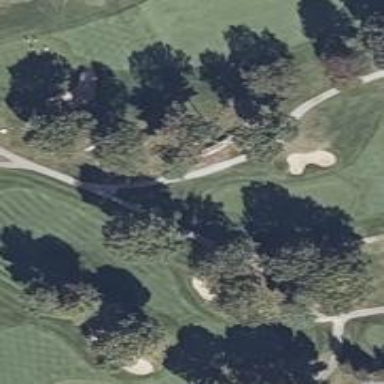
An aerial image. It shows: Golf hole.